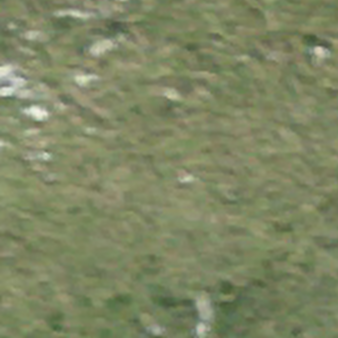
Label: other